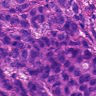
Metastatic tissue present: yes